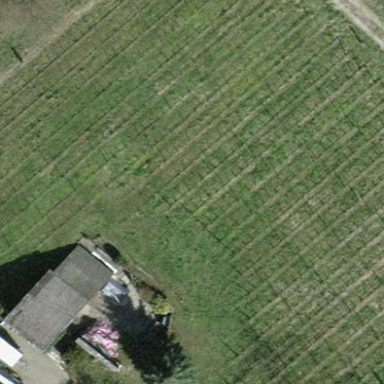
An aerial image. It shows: Vineyard where grapes are grown.